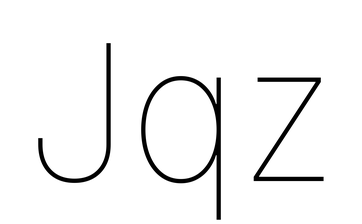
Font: Inter_Thin